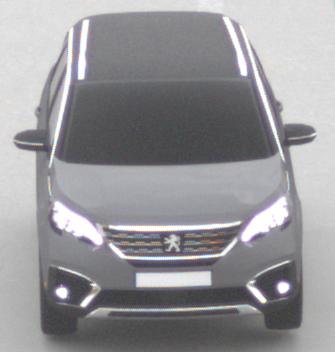
Make: Peugeot
Model: 5008 1.2 PureTech 130 Active
Detailed model: 5008 (II) (03/17 - 09/20)
Model produced from: 2017/03
Model produced until: 2018/07
Doors: 5
Color: gray
Road condition: dry road
Daytime: morning or afternoon
Contrast: low contrast